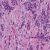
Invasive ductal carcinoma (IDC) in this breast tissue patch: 1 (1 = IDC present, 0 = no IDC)